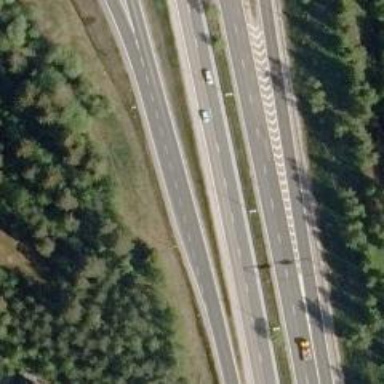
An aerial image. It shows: Asphalt motorway link.